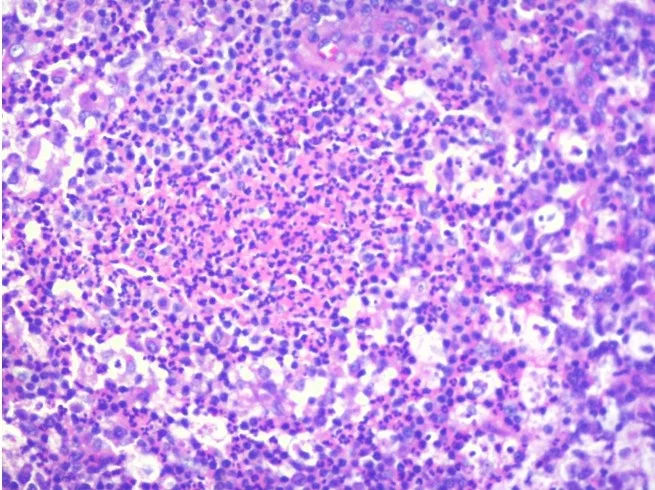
Histopathological examination showing polymorphs and neutrophilic microabscess.
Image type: pathology (h&e)